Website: bh-photo
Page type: customer-info-address
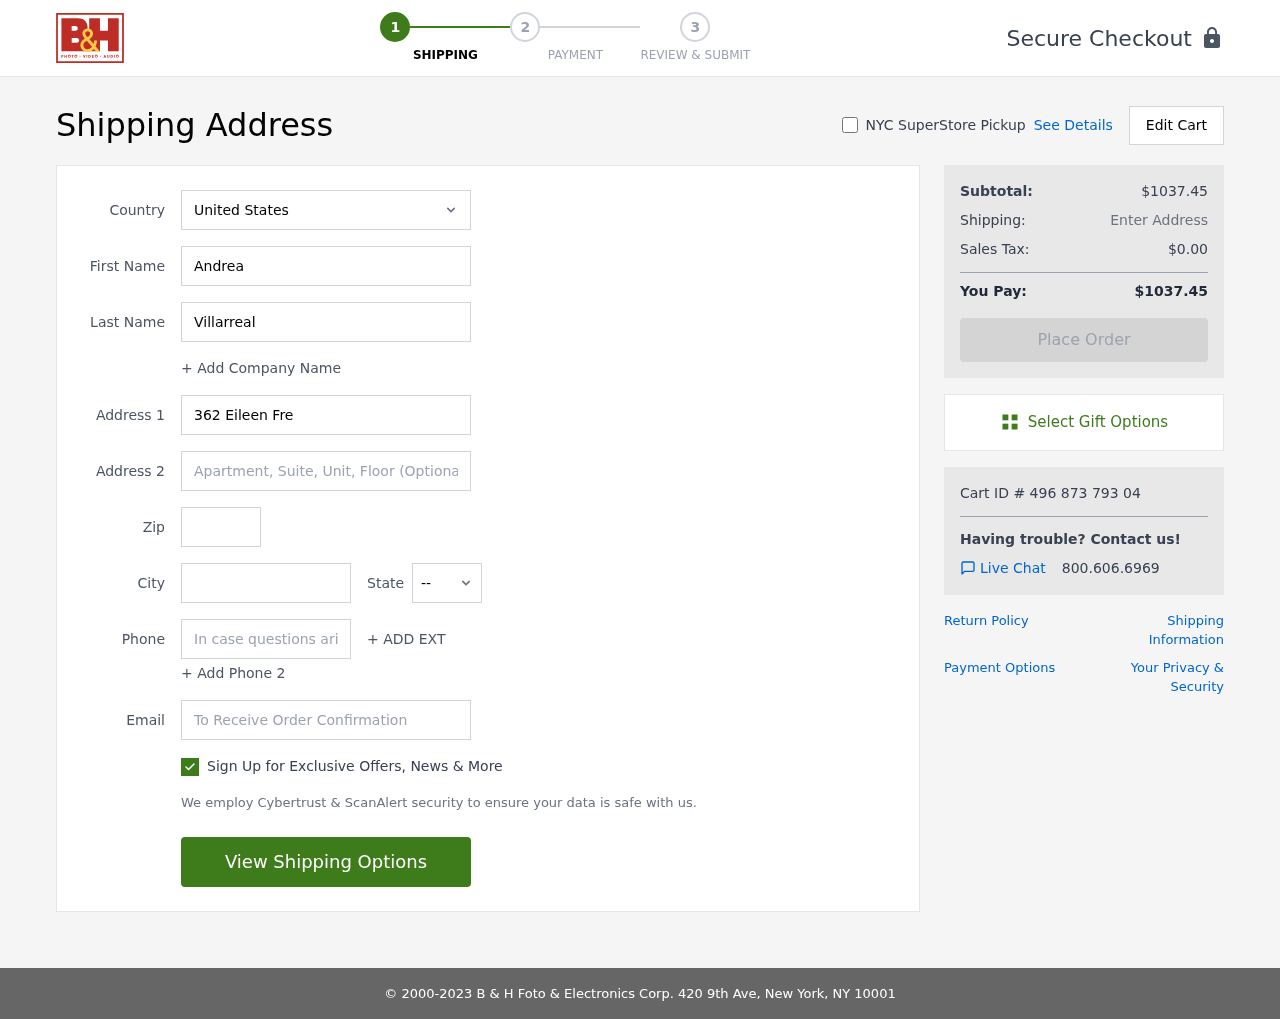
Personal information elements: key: PII_CITY
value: Hallmouth
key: PII_COUNTRY
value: United States
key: PII_EMAIL
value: andreavillarreal@hotmail.com
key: PII_FIRSTNAME
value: Andrea
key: PII_LASTNAME
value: Villarreal
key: PII_PHONE
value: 5627527132
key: PII_POSTCODE
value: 64022
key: PII_STATE_ABBR
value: MS
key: PII_STREET
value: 362 Eileen Freeway Apt. 247
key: PII_STREET2
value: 0043 Long Parks Suite 203
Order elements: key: ORDER_SUBTOTAL
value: $1037.45
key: ORDER_TAX
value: $0.00
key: ORDER_TOTAL
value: $1037.45
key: ORDER_ID
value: Cart ID # 496 873 793 04